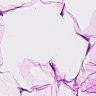
Metastatic tissue present: no